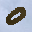
Label: 0